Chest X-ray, AP view. Patient: 58 years old, sex F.
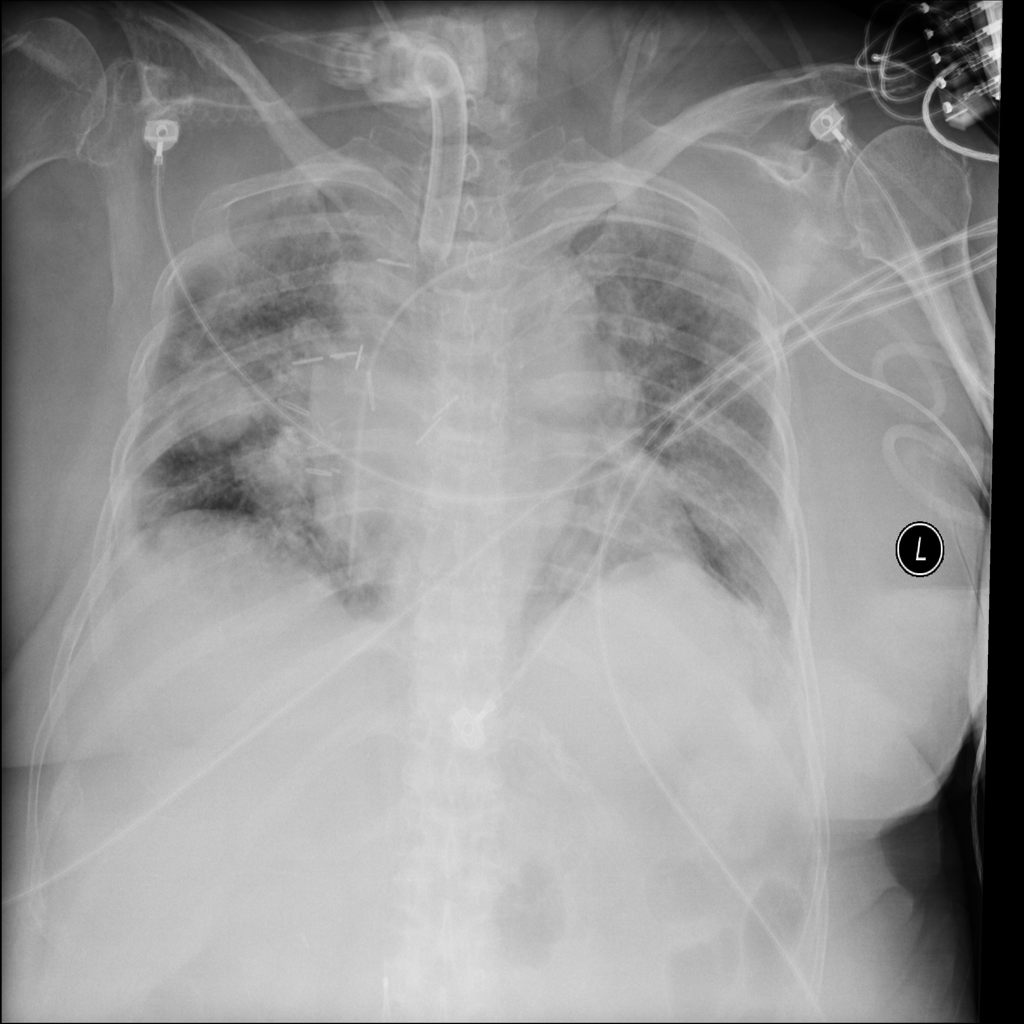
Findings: Consolidation